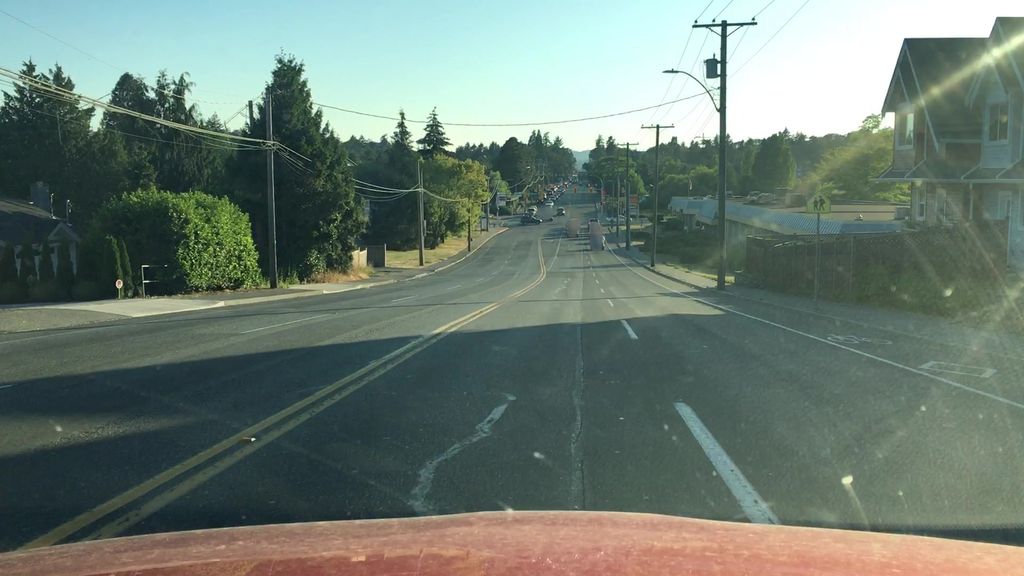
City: victoria